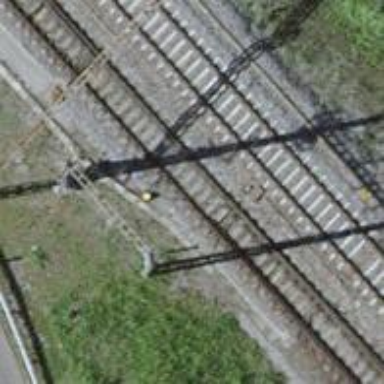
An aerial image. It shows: Railway track with contact lines for electrification.